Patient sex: M
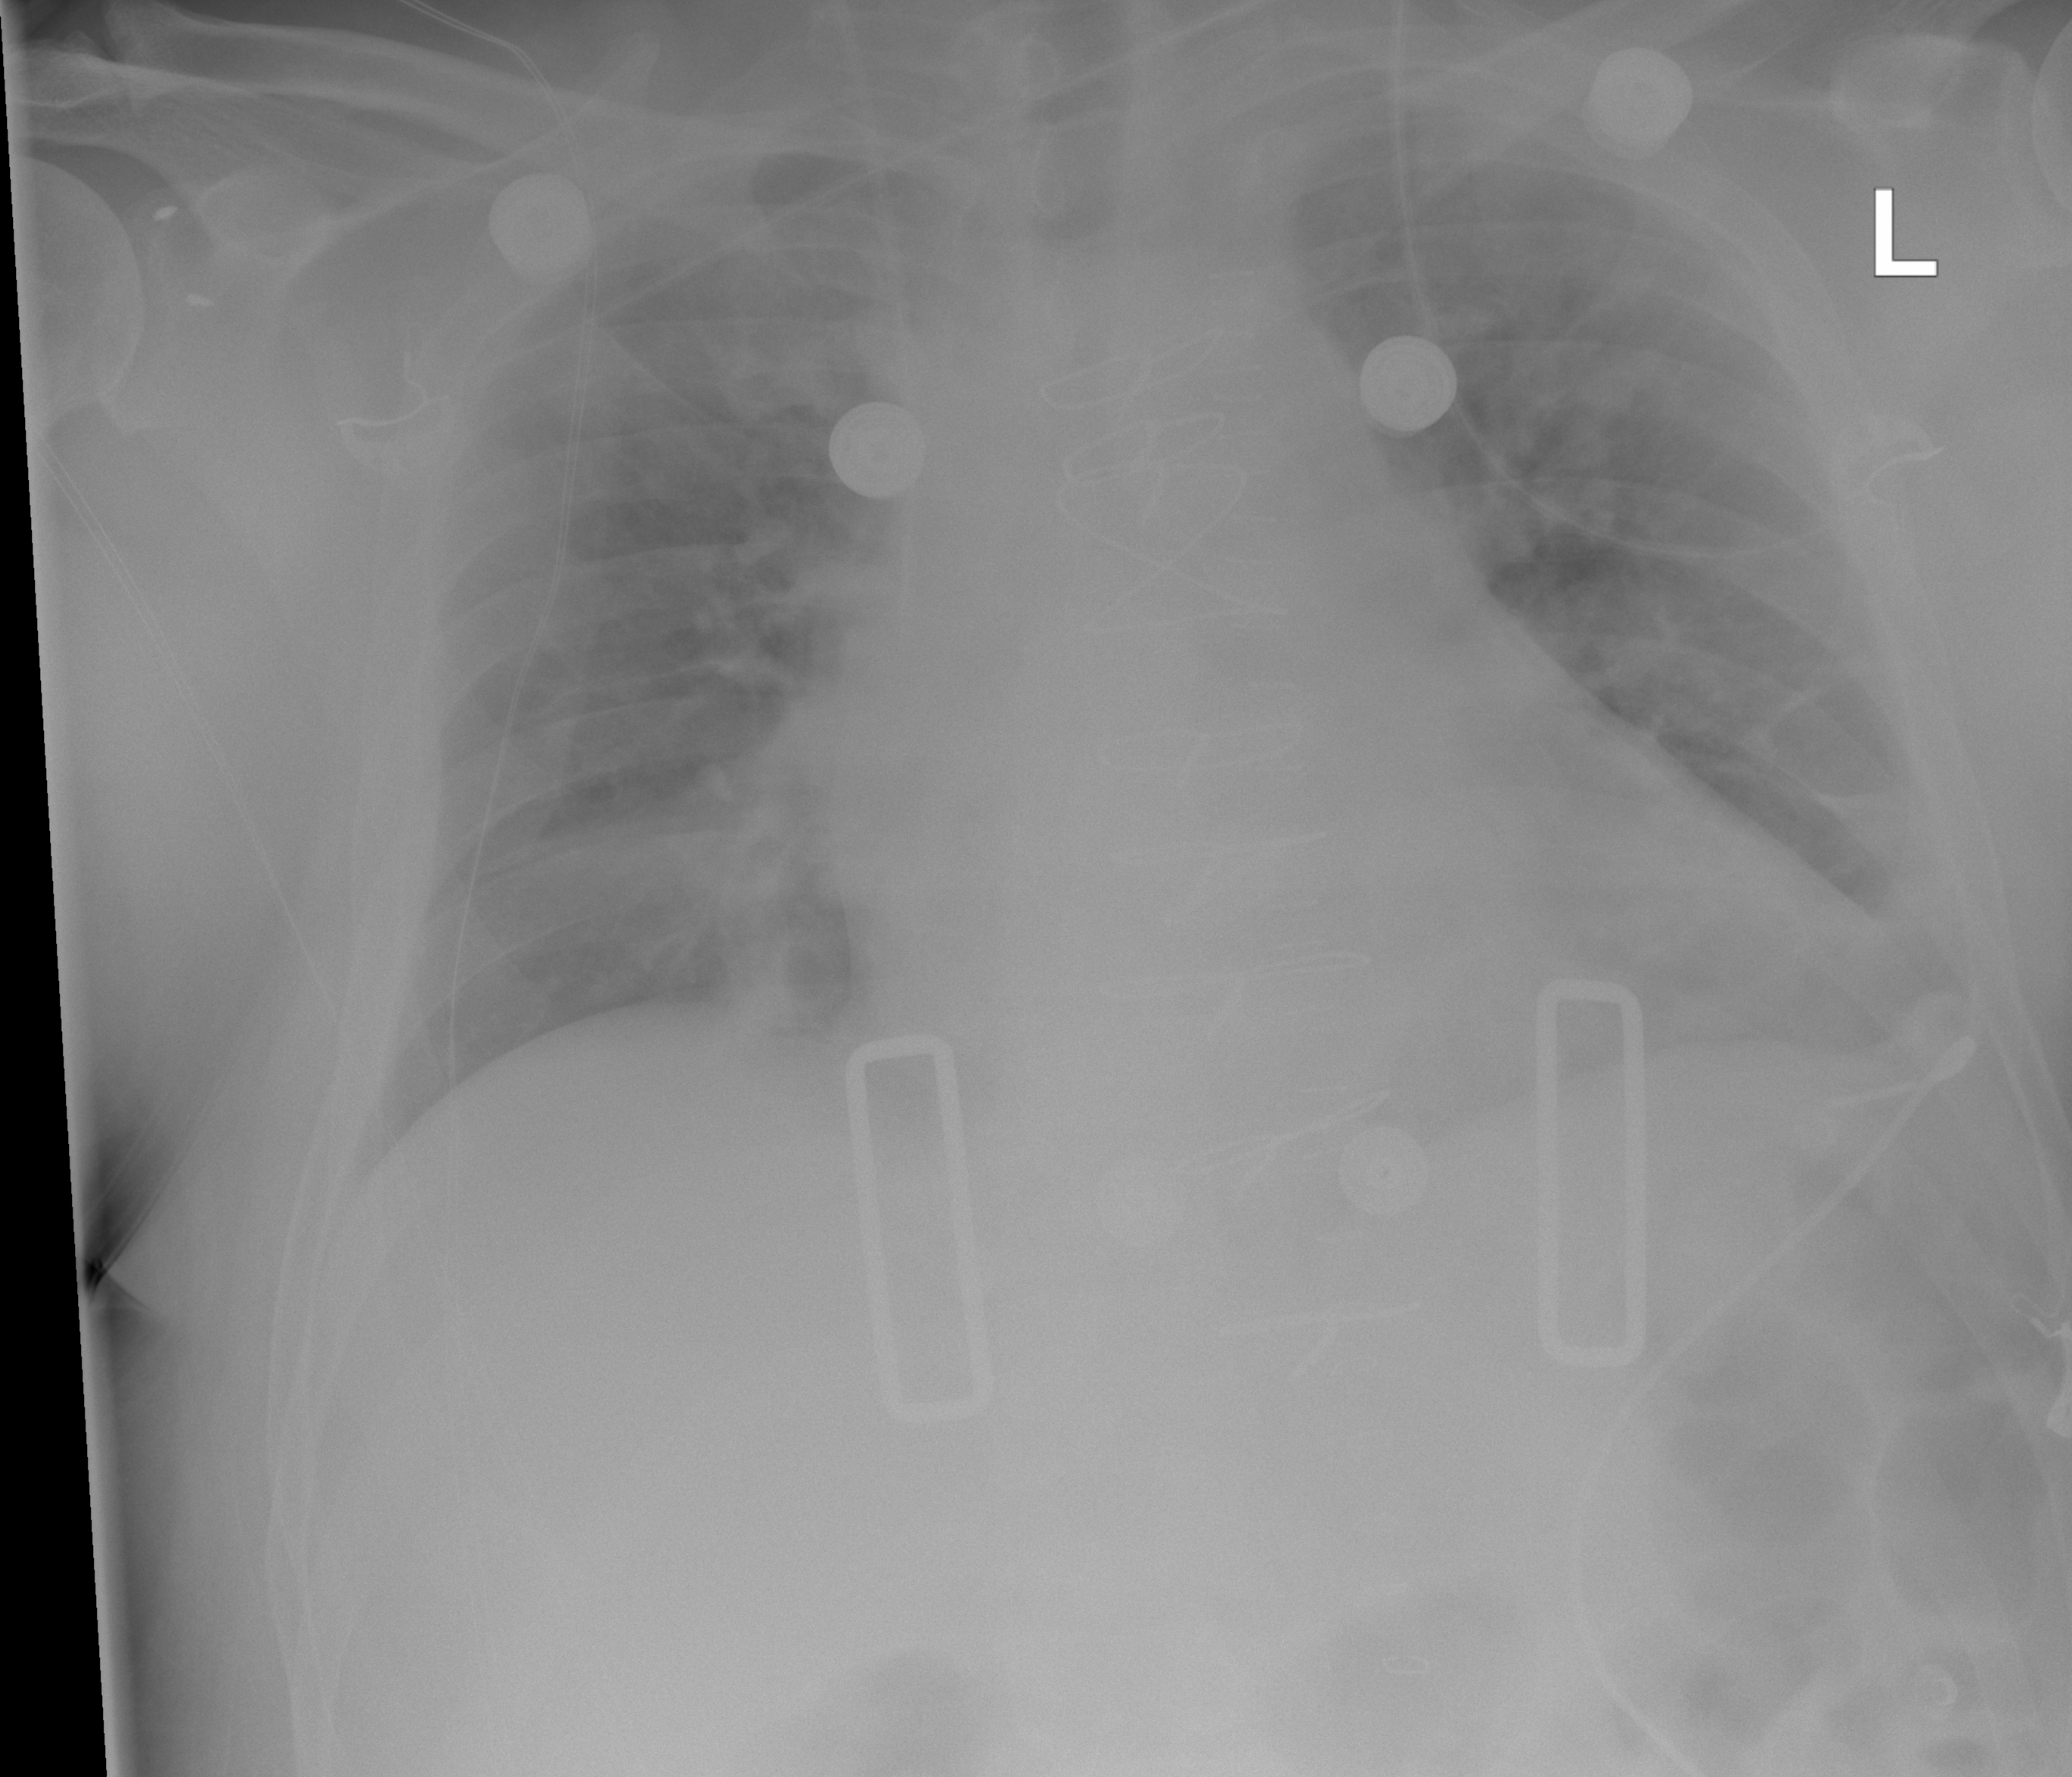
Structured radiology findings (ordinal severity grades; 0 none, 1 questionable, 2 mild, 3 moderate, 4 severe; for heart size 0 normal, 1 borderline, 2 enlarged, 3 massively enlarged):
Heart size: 2
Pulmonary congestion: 0
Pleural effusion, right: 0
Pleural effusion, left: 2
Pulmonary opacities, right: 2
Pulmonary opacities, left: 0
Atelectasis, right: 2
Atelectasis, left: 0